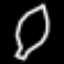
Label: leaf